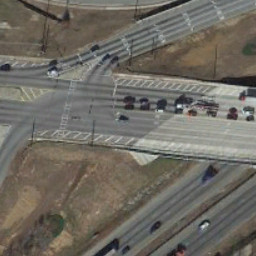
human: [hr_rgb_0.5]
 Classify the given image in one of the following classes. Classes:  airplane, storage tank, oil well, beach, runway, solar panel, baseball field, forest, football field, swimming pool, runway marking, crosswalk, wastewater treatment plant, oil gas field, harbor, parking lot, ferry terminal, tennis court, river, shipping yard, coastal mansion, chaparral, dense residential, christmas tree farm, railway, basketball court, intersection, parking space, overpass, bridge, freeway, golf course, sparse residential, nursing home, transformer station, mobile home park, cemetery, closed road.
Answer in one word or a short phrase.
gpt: overpass